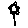
Label: flower